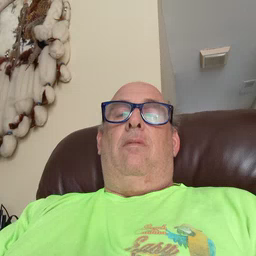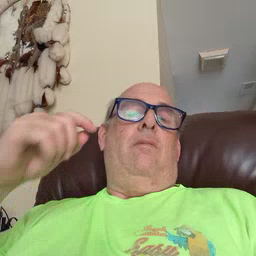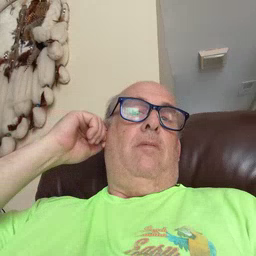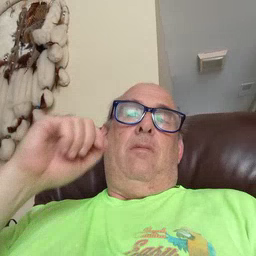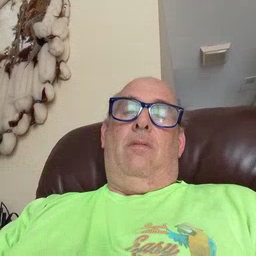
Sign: ear